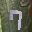
Label: 7